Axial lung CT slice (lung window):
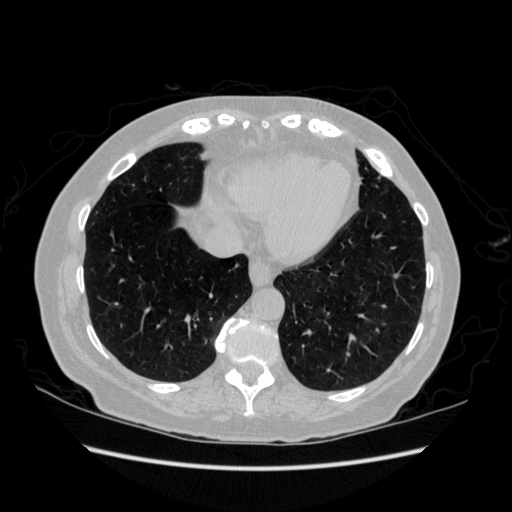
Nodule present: no